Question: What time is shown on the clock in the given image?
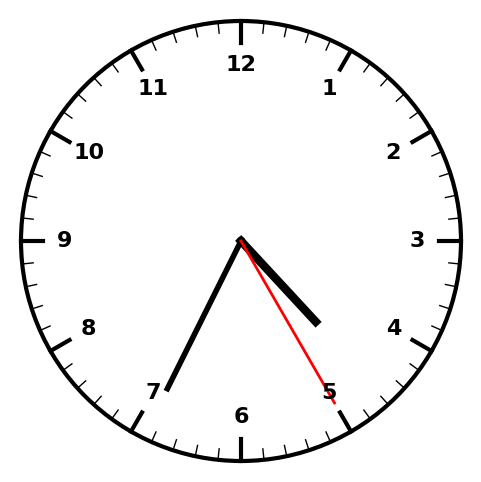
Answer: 04:34:25